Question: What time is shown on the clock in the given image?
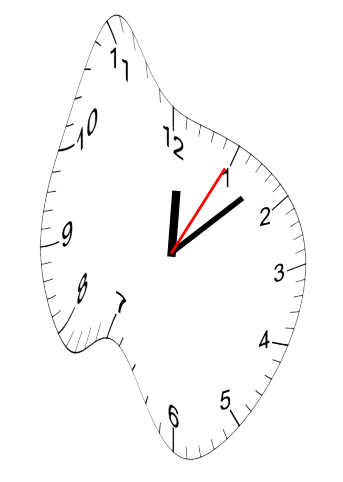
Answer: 12:08:05